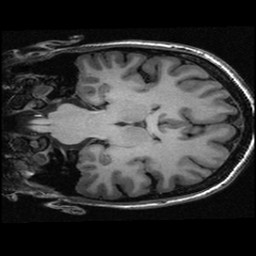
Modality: T1w
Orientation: coronal
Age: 19
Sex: female